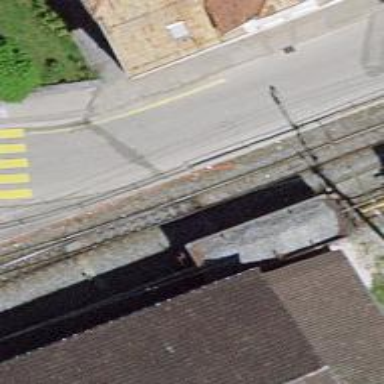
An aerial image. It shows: Railway switch.